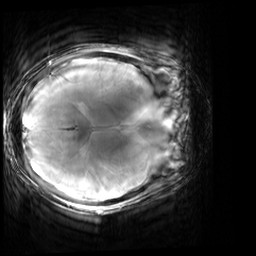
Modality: T2starw
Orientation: axial
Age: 19
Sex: female
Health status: healthy
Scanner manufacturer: siemens
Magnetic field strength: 3 T
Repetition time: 0.7 s
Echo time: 0.02 s